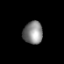
Tissue: prostate
Cell type: Fibroblasts
Senescence score: 0.8463
Nuclear area (px): 431
Mean DAPI intensity: 135.067